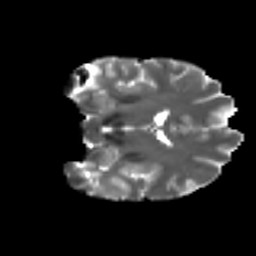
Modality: T2w
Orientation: coronal
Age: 35
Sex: male
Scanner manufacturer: ge
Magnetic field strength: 3 T
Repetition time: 7.8 s
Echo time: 0.0606 s